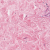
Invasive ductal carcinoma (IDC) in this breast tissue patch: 0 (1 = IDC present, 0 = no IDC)